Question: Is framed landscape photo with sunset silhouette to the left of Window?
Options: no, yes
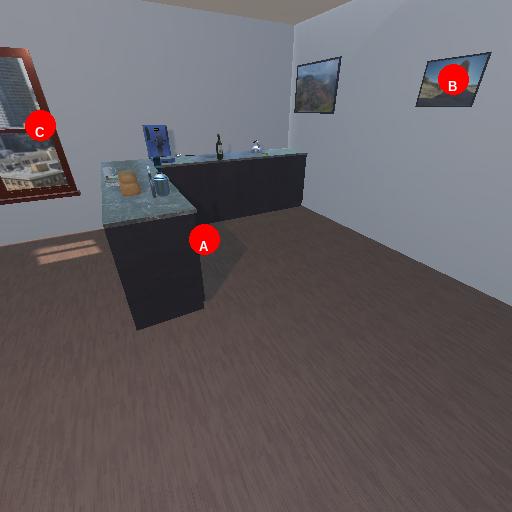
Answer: no